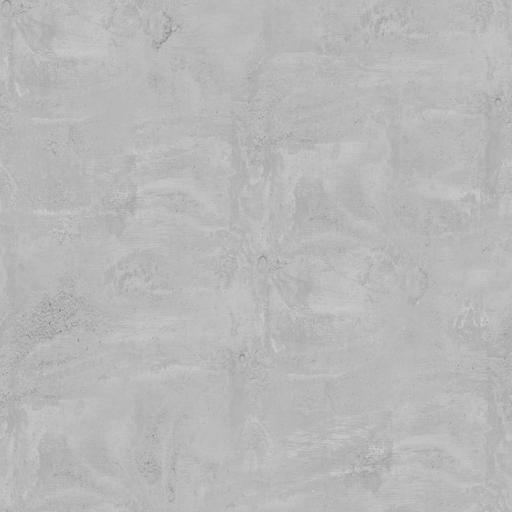
Tags: concrete grey light plaster smooth